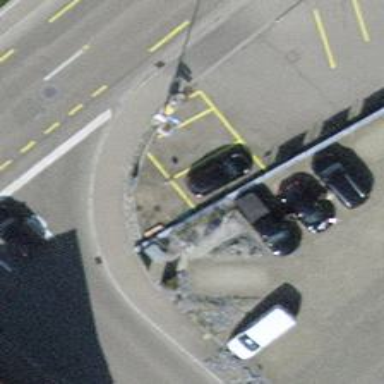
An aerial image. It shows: Post box is visible.